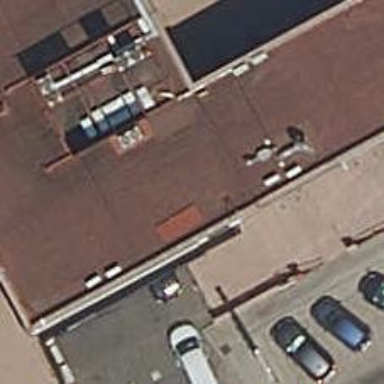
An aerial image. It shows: Car shop.